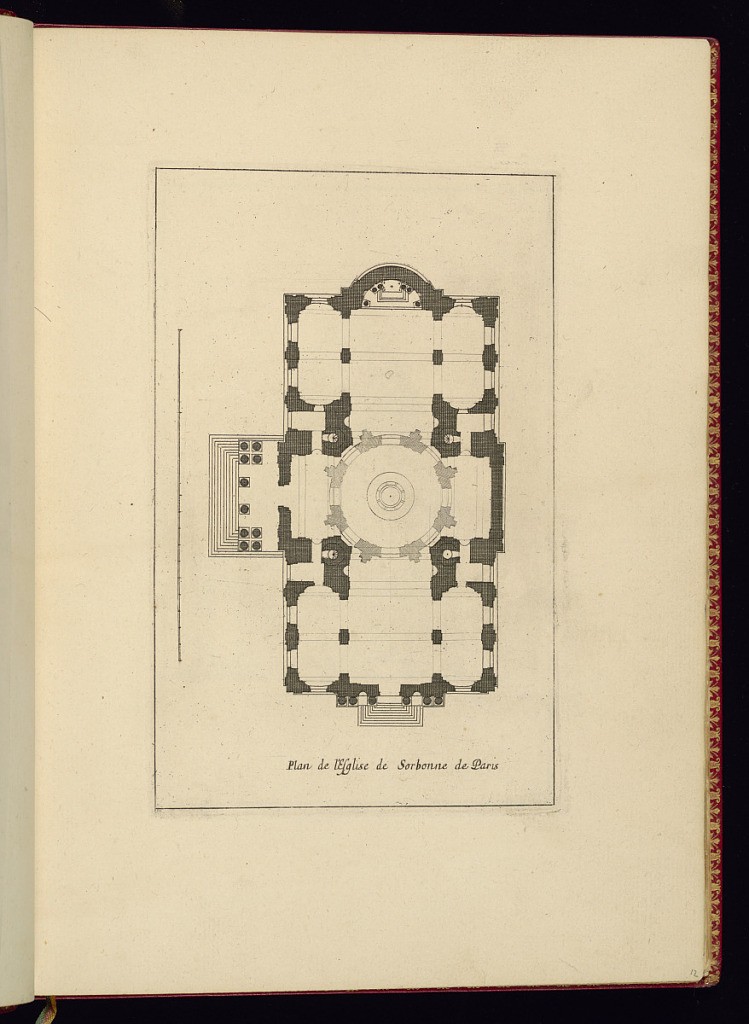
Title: Plan de l’Eglise de Sorbonne de Paris
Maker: Jean Marot, French, 1619 - 1679
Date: ca.1635–ca.1660
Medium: Etching on laid paper
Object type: Print
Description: Architectural floorplan for the chapel of the Sorbonne in Paris. A scale along the left margin. The plate is titled.